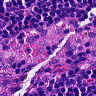
Metastatic tissue present: no